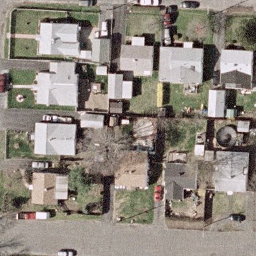
Label: residential